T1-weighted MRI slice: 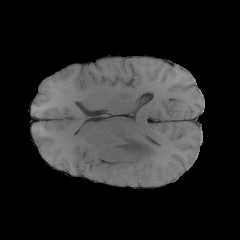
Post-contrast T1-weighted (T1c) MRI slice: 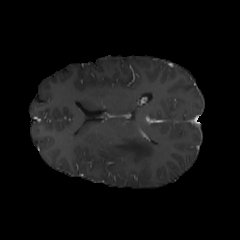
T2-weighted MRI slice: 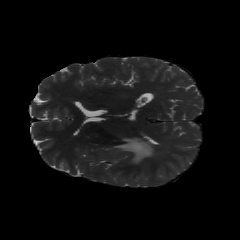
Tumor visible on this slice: yes